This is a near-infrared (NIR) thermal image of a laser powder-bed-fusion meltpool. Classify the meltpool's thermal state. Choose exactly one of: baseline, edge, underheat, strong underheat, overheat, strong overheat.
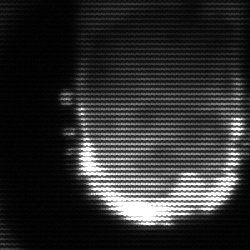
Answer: baseline